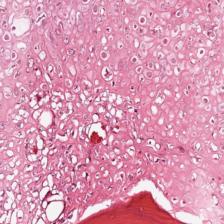
Label: Viable